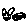
Label: cat